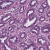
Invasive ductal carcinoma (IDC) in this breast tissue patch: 1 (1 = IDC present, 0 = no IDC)